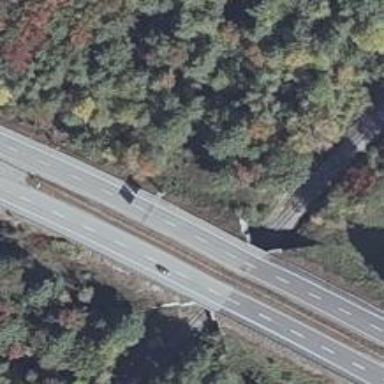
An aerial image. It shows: Motorway bridge with asphalt surface.